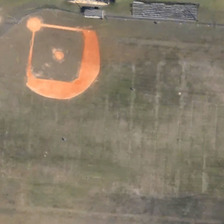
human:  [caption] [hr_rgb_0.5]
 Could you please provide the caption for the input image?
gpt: a baseball field is near several green trees .

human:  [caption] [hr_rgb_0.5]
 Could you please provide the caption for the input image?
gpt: a baseball field is near several green trees .

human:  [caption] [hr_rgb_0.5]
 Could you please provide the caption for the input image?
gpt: a baseball field is near several green trees .

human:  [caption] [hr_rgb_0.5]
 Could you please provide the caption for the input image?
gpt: a baseball field is near several green trees .

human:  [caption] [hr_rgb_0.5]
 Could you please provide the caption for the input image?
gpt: a baseball field is near several green trees .